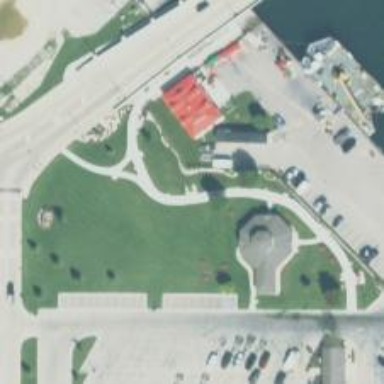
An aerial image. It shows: Maritime memorial with historical significance.